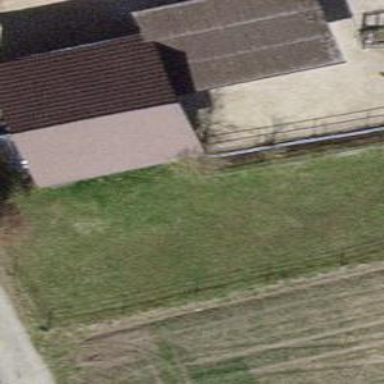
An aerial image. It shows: Shed building.